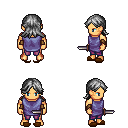
a pixel art fantasy rpg character, male body template, human, tanned skin, chain tabard jacket, magenta pants, gray loose hair, cloth bracers, brown slippers, dagger, four views (front, back, left, right), 2x2 character sprite sheet, small pixel art, hard edges, no anti-aliasing